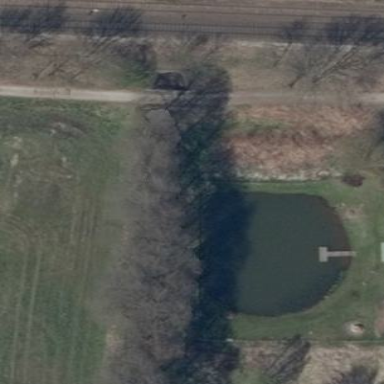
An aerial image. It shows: Peaceful pond surrounded by nature.